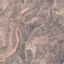
Land use / land cover class: HerbaceousVegetation